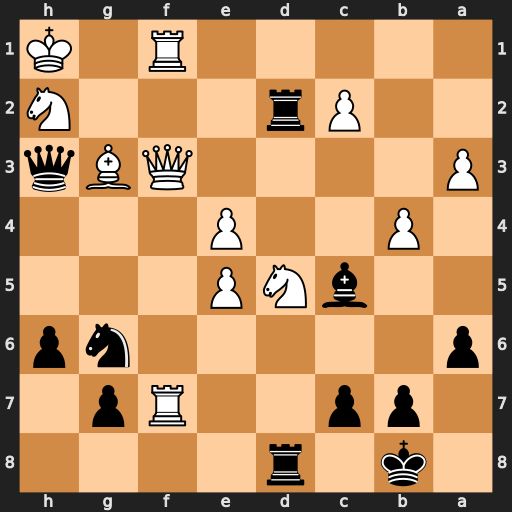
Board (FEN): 1k1r4/1pp2Rp1/p5np/2bNP3/1P2P3/P4QBq/2Pr3N/5R1K
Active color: b
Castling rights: -
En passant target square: -
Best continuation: Nh4 Bf2 Nxf3